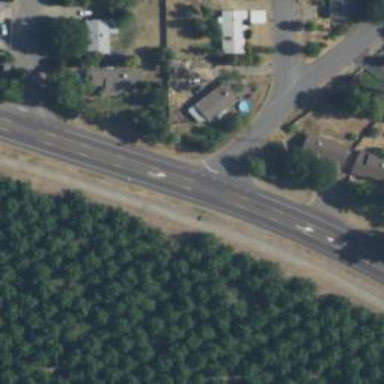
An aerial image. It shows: Asphalt trunk highway.